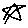
Label: star